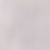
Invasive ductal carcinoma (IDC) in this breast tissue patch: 0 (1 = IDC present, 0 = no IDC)